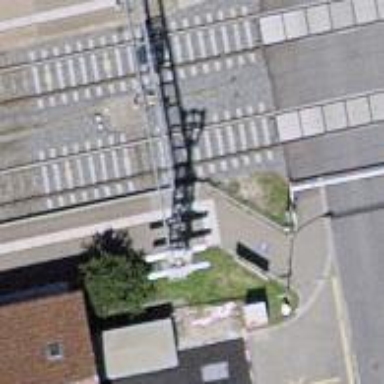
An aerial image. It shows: Railway signal.